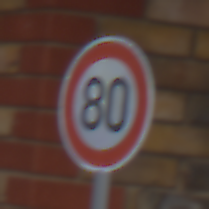
Verkehrszeichen: Geschwindigkeit80
Umgebung: Outdoor, Urban
Tageszeit: MorningAfternoon
Wetter: Overcast
Licht: Natural
Jahreszeit: NotSpecified
Kontrast: LowContrast